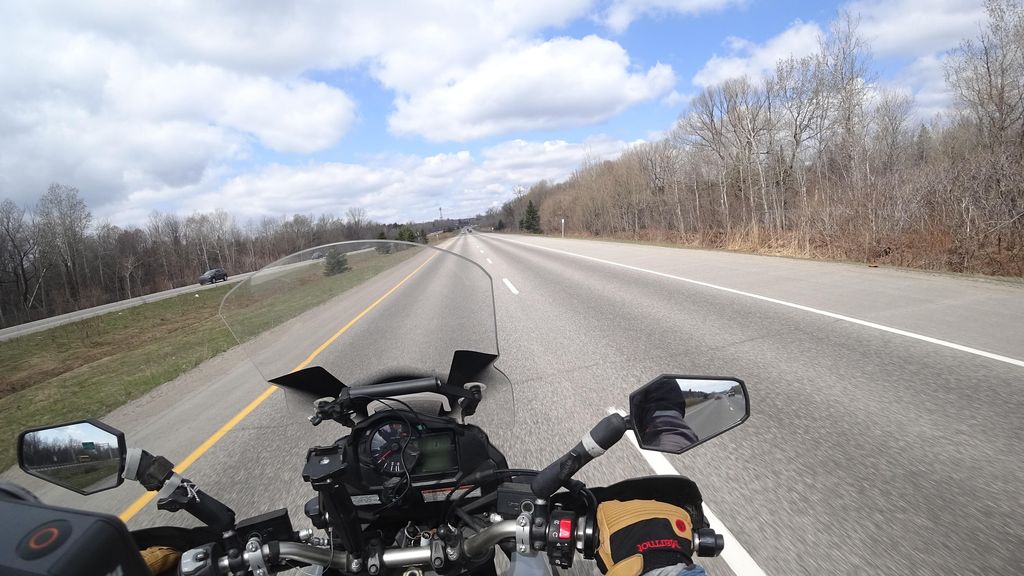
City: quebec_city